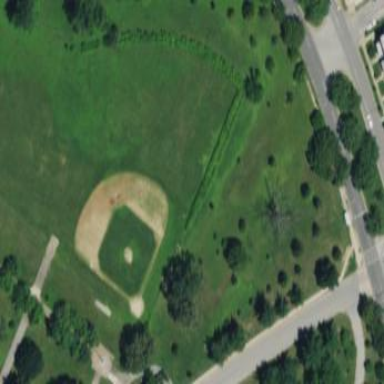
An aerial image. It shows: Baseball pitch for leisure and sports activities.